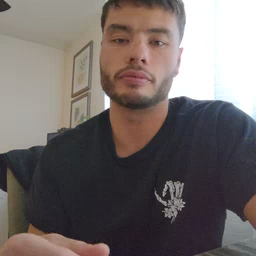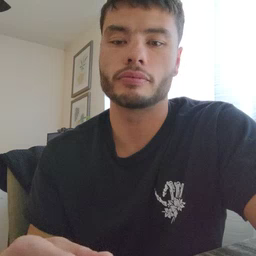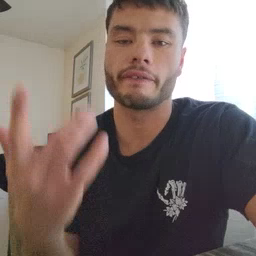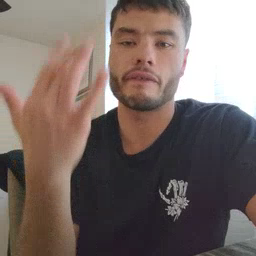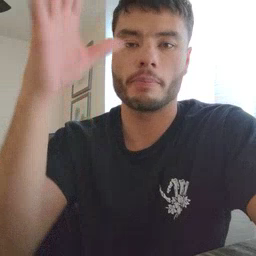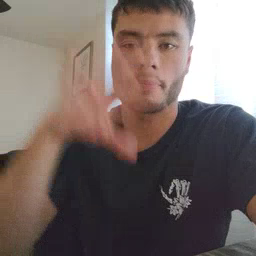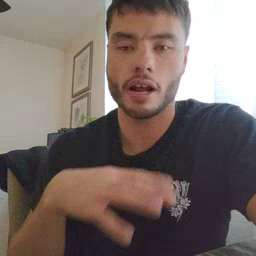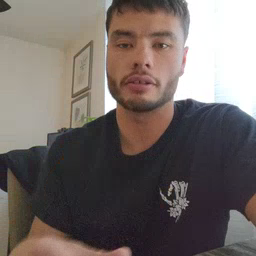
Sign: fireman